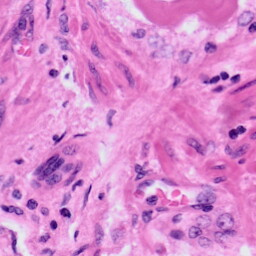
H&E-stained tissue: Prostate